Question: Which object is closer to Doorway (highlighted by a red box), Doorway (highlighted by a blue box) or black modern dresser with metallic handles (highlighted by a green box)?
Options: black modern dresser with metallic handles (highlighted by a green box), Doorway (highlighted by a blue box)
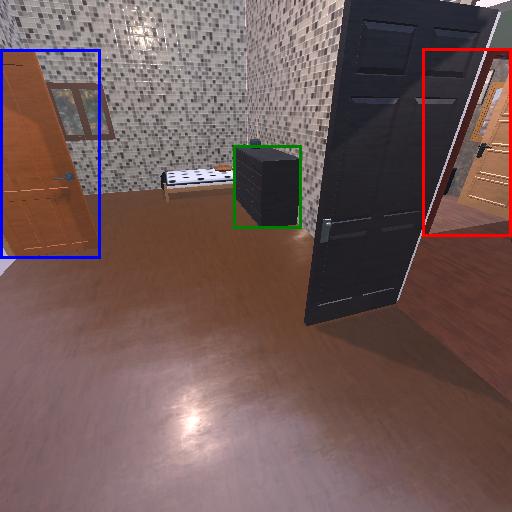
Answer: black modern dresser with metallic handles (highlighted by a green box)